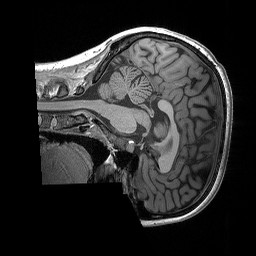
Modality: T1w
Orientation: sagittal
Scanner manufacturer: siemens
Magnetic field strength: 3 T
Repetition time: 2.3 s
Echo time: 0.00298 s